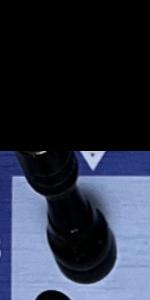
Label: Rook_Black